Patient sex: M
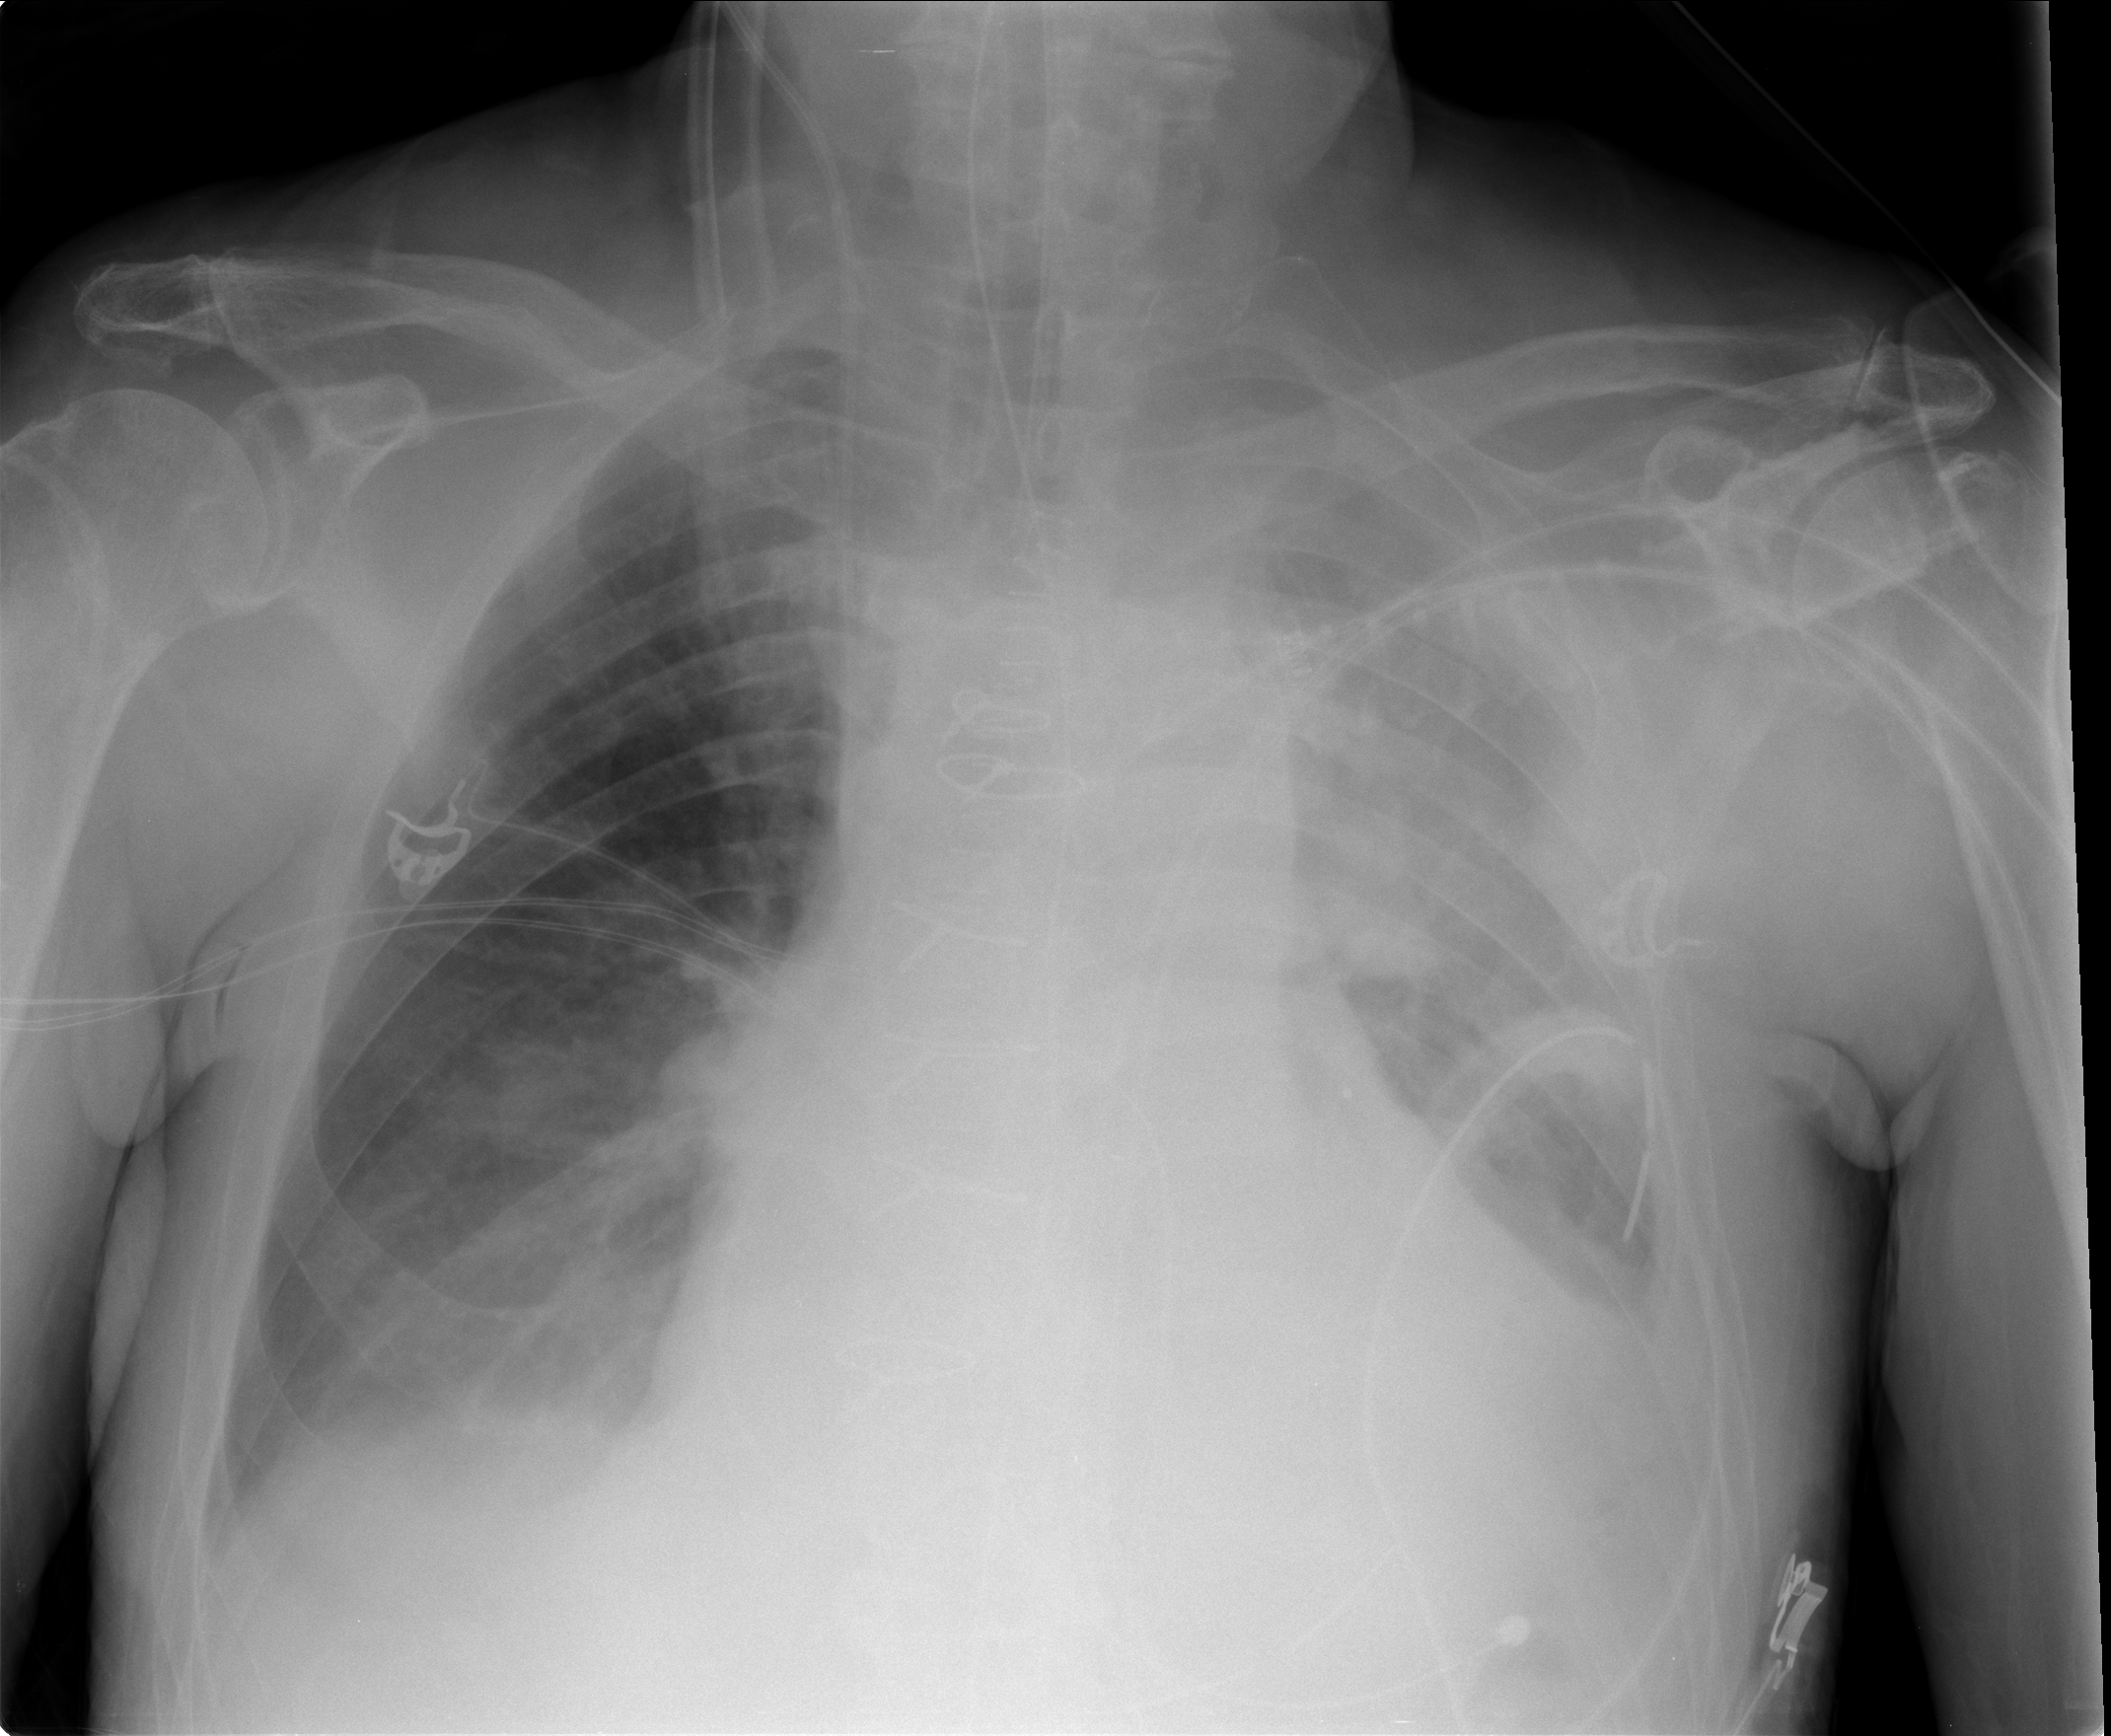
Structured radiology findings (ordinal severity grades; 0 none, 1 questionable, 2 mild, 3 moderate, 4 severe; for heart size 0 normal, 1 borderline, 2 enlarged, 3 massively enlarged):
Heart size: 2
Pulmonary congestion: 0
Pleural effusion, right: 1
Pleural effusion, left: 3
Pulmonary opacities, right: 0
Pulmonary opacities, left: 1
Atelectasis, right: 2
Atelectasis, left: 3